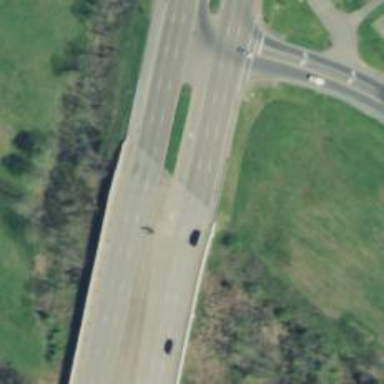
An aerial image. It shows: Primary highway crossing over bridge.